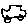
Label: car